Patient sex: M
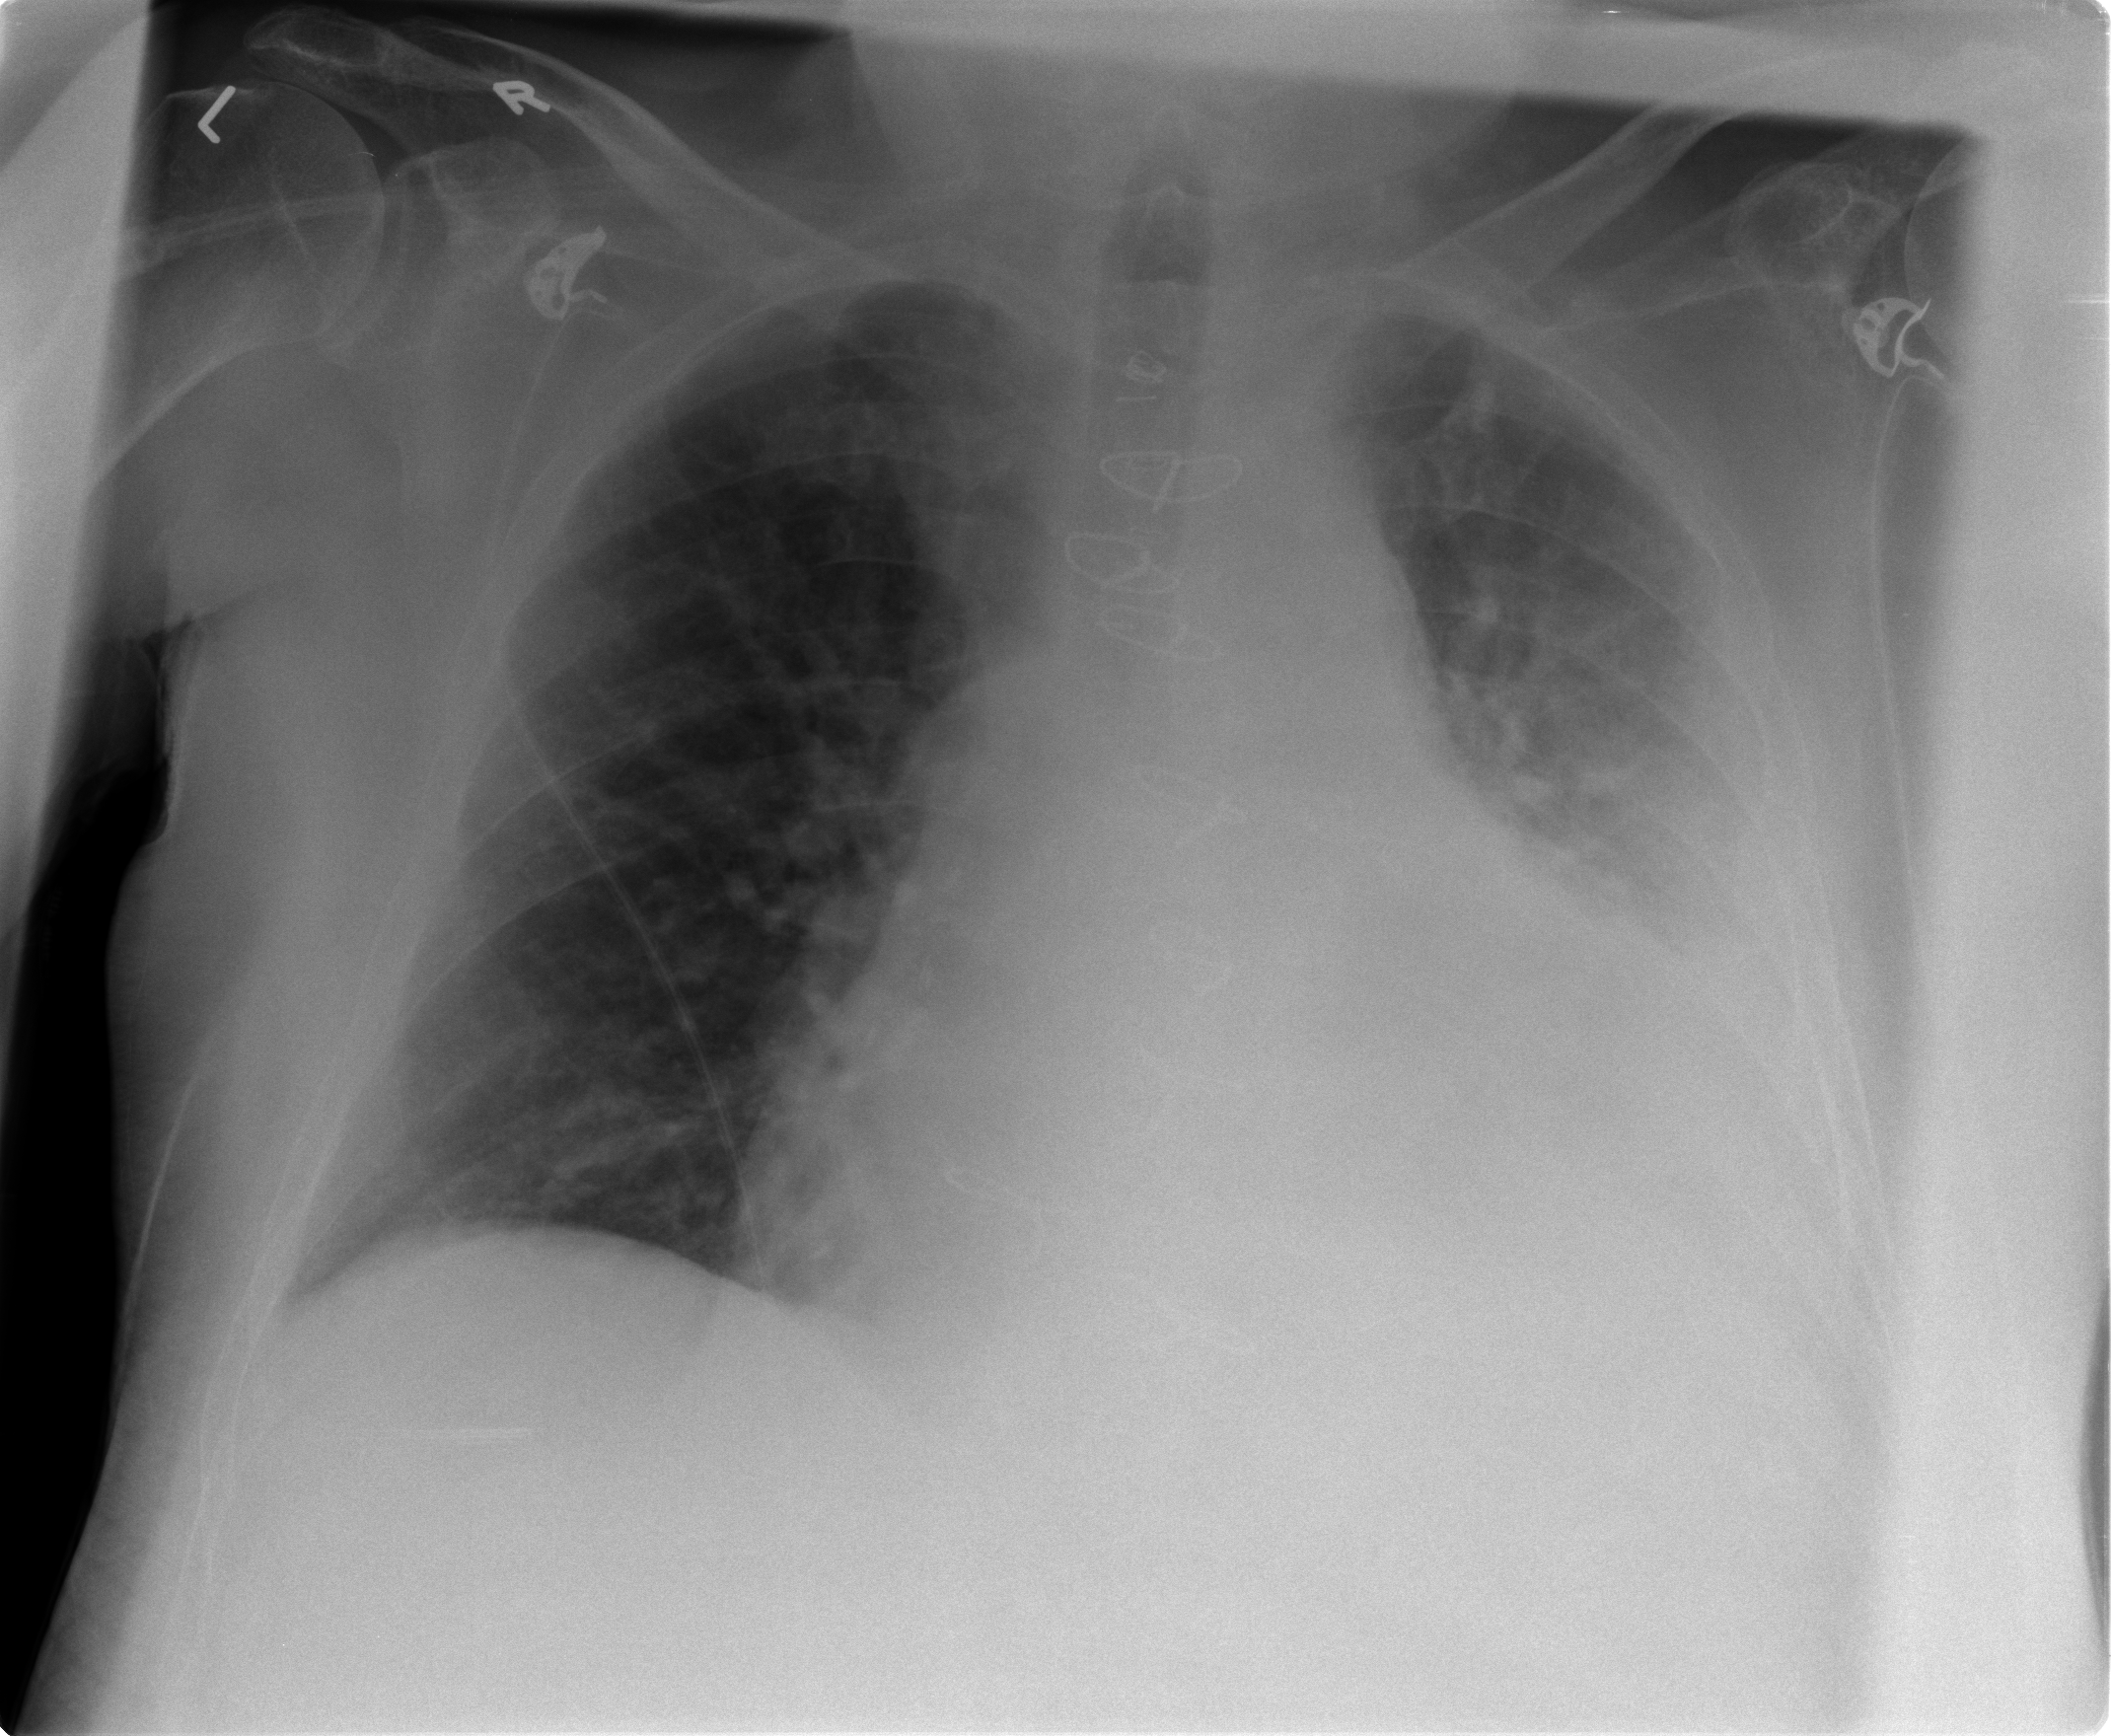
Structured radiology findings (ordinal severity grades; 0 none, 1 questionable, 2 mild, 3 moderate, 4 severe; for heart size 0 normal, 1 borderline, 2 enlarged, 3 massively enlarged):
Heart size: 3
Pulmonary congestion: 2
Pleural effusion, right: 0
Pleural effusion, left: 3
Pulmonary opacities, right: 0
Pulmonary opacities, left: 1
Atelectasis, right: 1
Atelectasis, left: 1